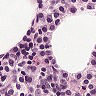
Metastatic tissue present: no